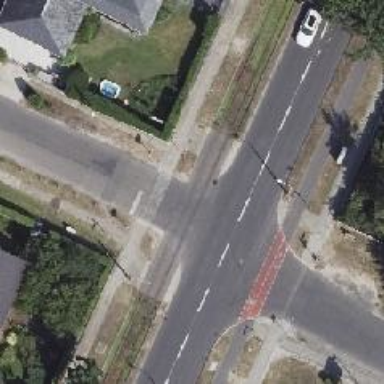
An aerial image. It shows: Tram level crossing on the railway.